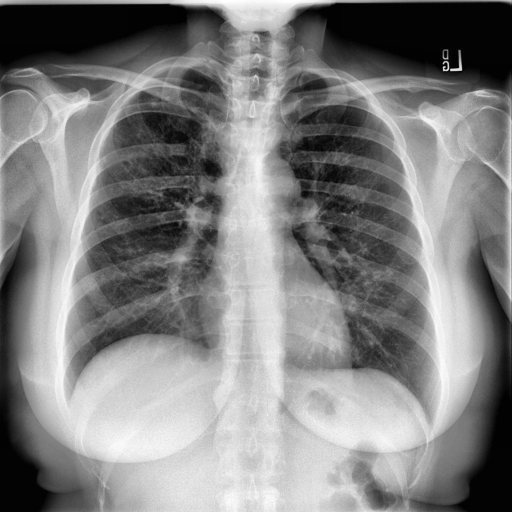
Finding: NORMAL